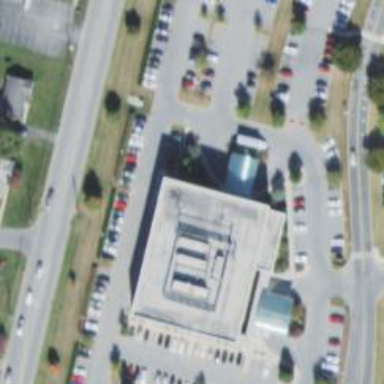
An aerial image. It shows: Clinic.